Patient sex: M
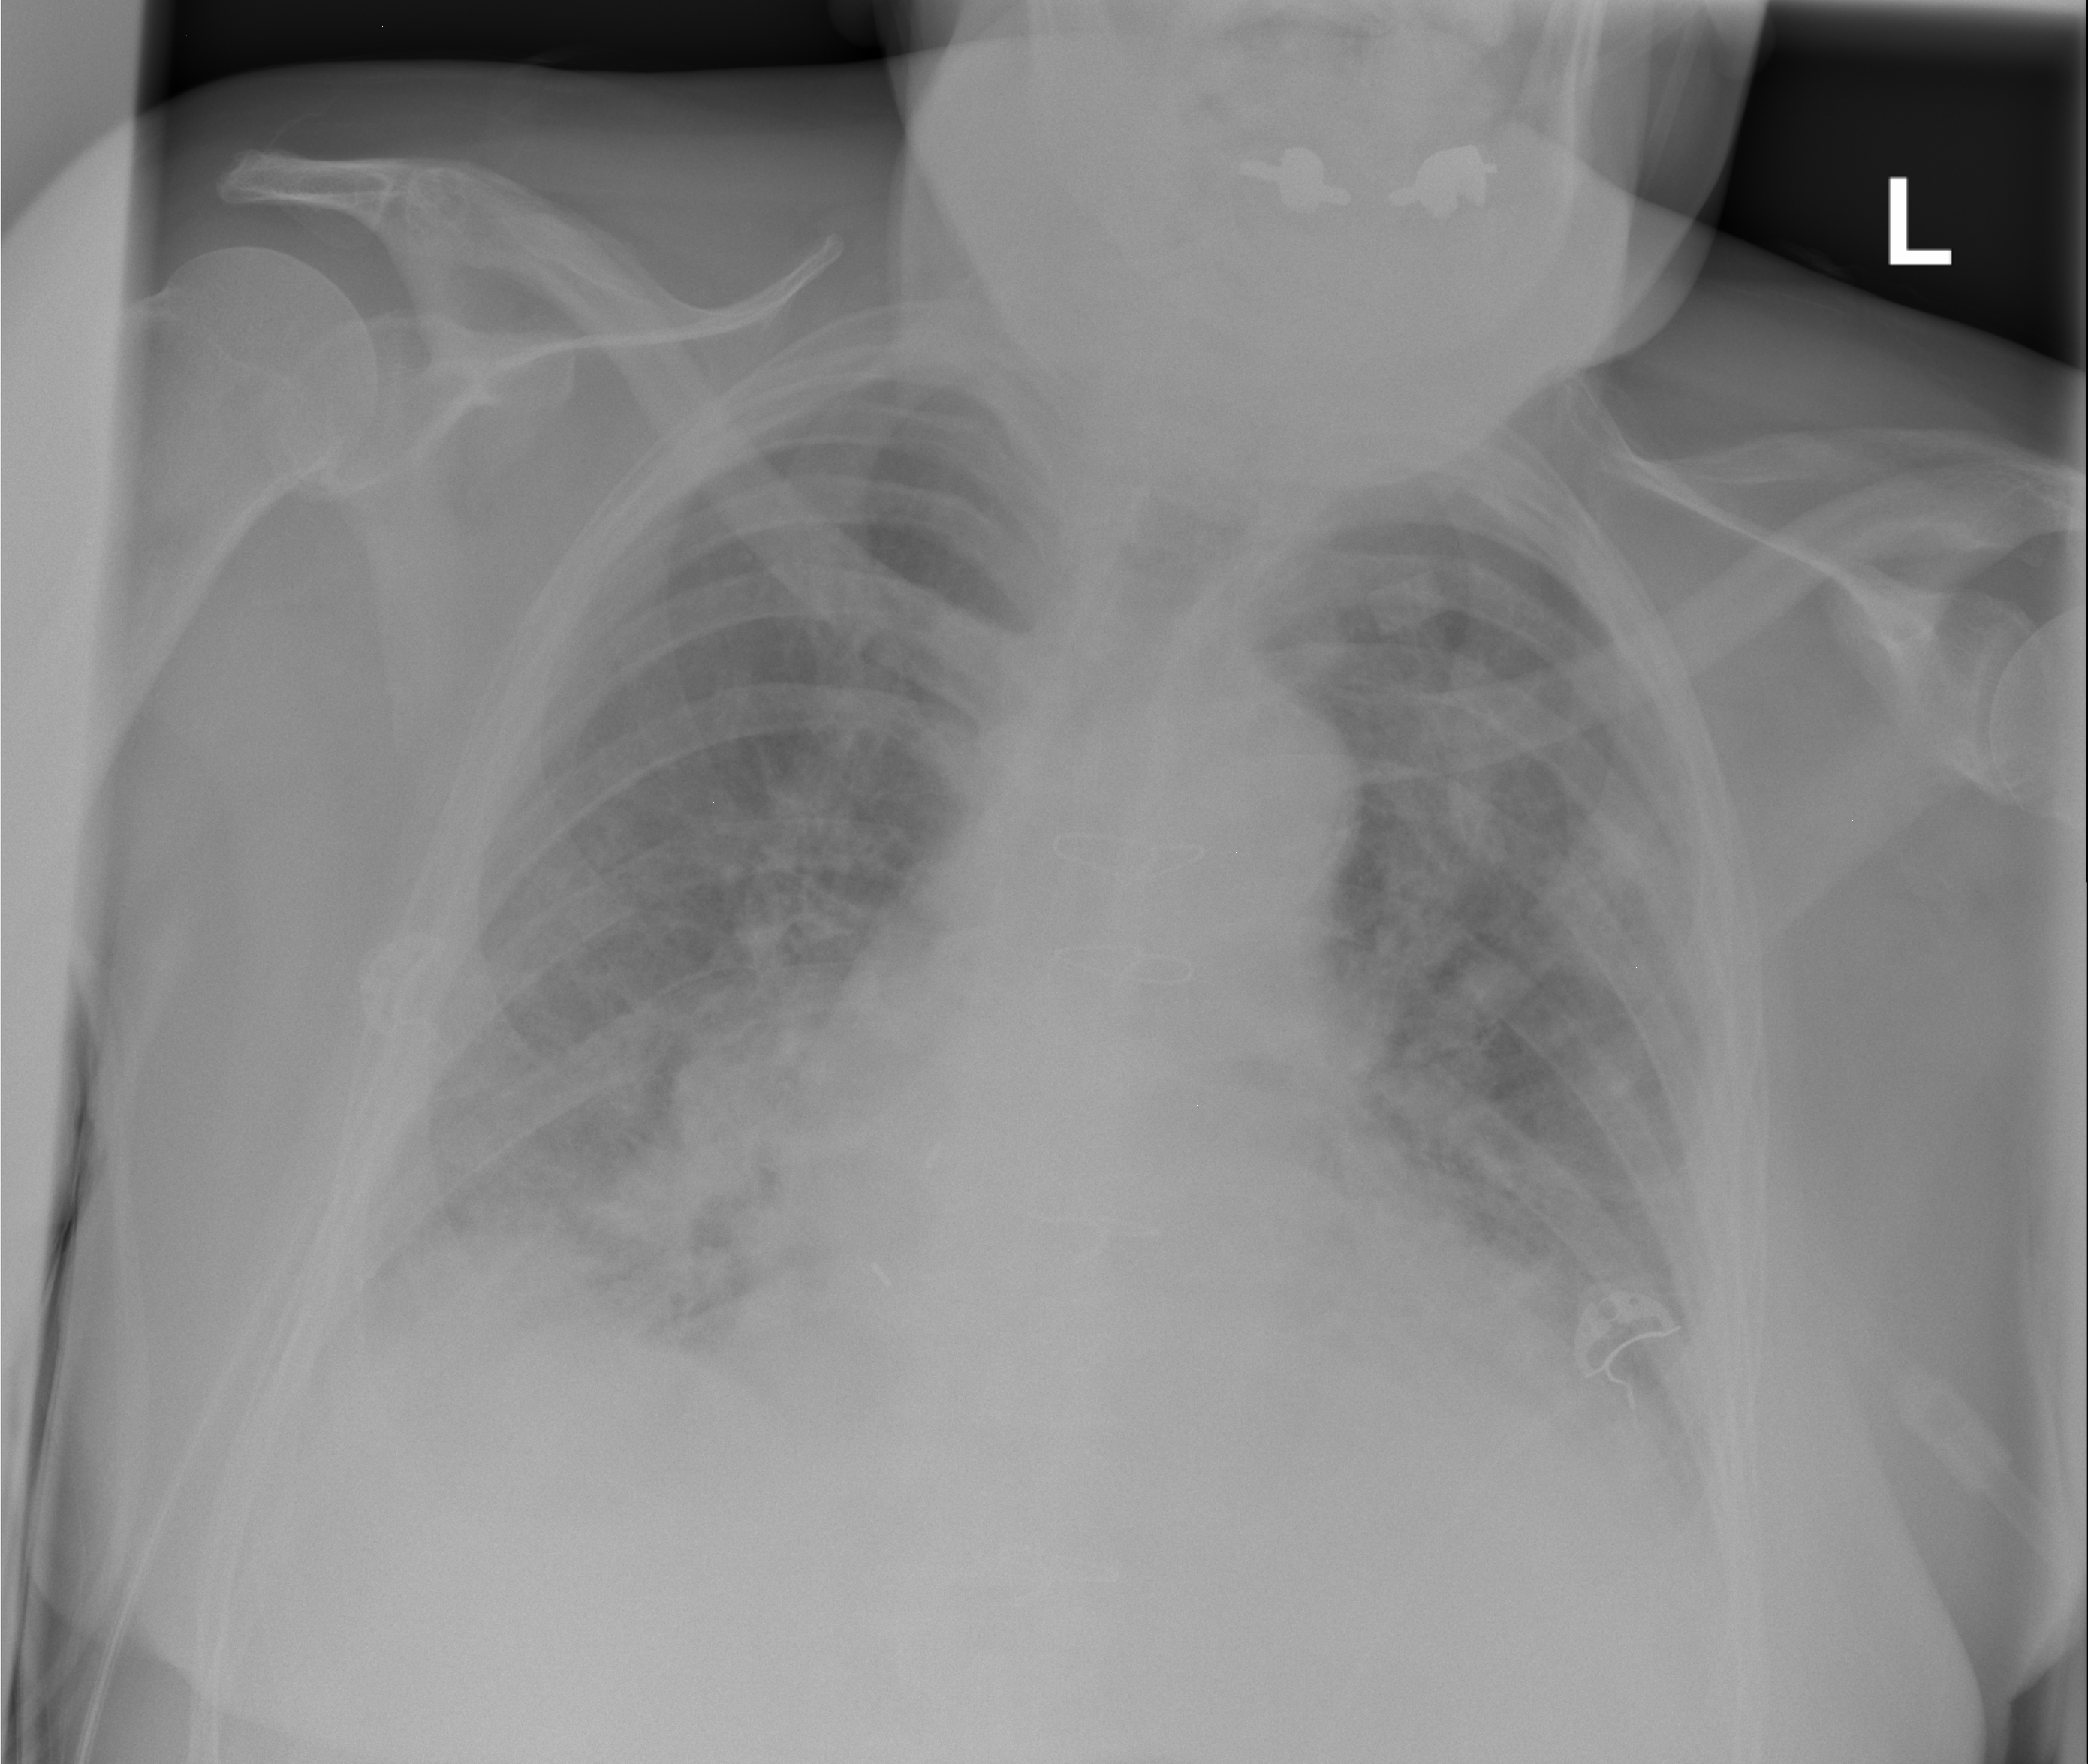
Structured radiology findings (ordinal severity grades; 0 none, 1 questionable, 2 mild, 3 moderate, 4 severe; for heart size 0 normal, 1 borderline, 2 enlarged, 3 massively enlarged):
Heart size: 2
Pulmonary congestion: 3
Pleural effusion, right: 2
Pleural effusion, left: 2
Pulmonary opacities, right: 3
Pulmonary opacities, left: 3
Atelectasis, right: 2
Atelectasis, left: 2